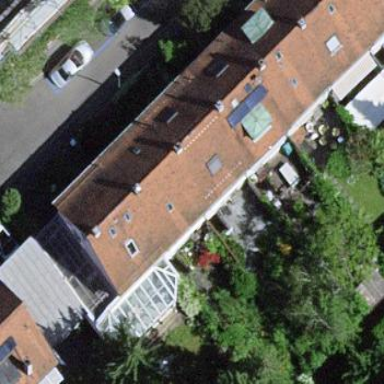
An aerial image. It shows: Terrace building.